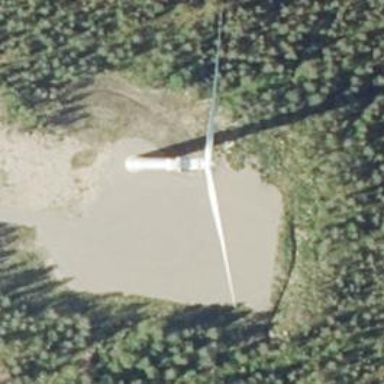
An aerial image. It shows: Wind power generator employing wind turbines.